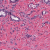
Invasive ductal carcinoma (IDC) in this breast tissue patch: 1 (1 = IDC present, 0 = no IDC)